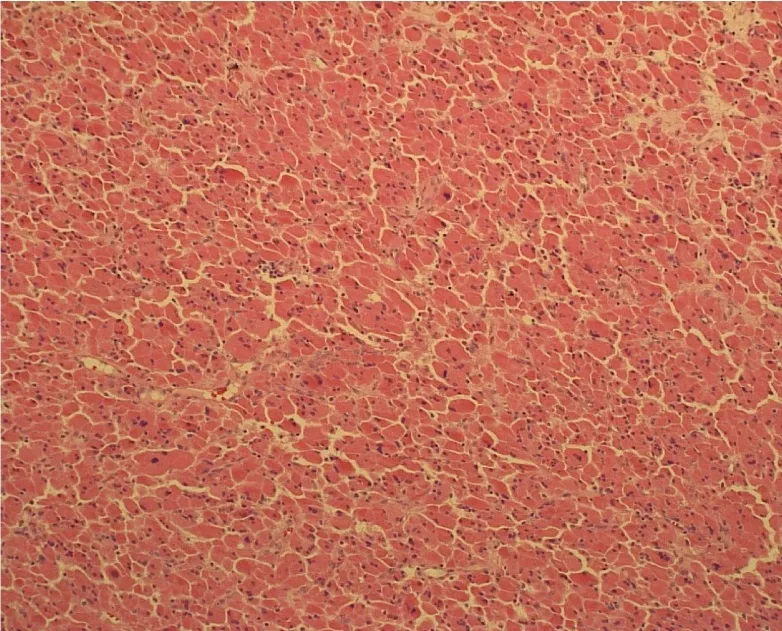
Histopathology section showing diffuse proliferation of oncocytes (Haematoxyline-eosin staining, magnification 200x).
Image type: pathology (h&e)